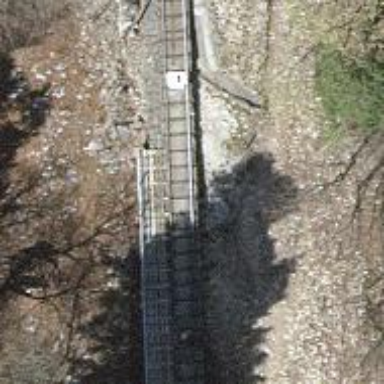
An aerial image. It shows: Funicular railway bridge.